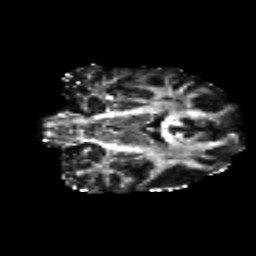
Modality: FA
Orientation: coronal
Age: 28
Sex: female
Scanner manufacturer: siemens
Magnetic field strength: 3 T
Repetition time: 8.8 s
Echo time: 0.085 s